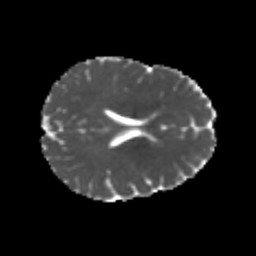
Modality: MD
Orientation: axial
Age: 22
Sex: female
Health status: healthy
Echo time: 0.074 s